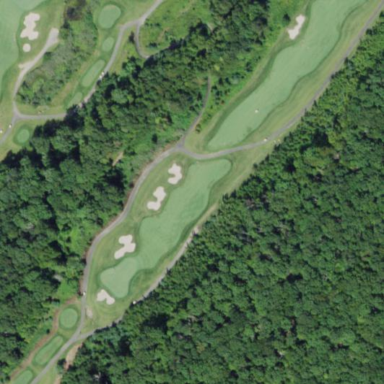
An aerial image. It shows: Grassy area designated as golf fairway pitch.